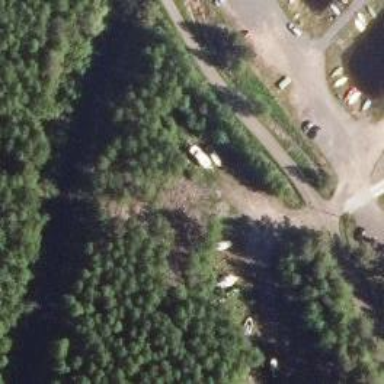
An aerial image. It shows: Boat storage facility.